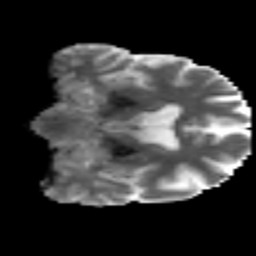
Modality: MD
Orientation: coronal
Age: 46
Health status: ill
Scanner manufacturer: philips
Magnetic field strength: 3 T
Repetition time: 9 s
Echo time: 0.127 s